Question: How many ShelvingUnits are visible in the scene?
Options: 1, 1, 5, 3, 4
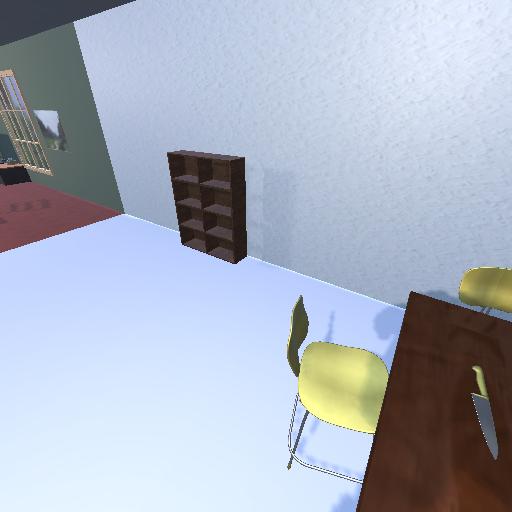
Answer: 1